Interaction volume radius: 10 \u00c5
Interaction volume height: 15 \u00c5
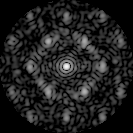
Disorder parameter: 0.5827